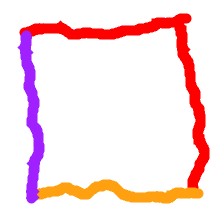
Shape: square